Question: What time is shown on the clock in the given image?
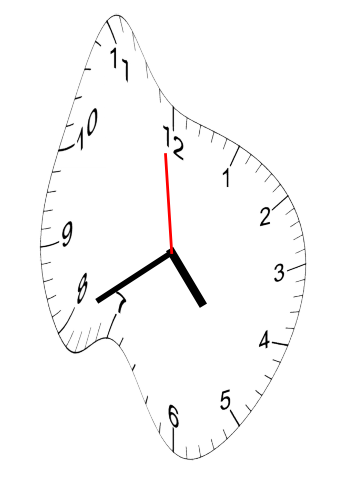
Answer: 04:39:59